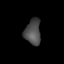
Tissue: skin
Cell type: Epithelial cells
Senescence score: 0.2551
Nuclear area (px): 405
Mean DAPI intensity: 75.61